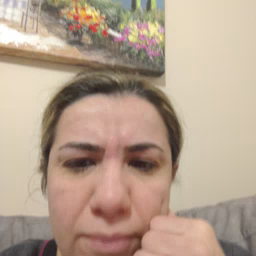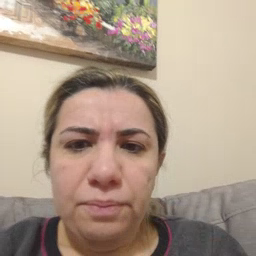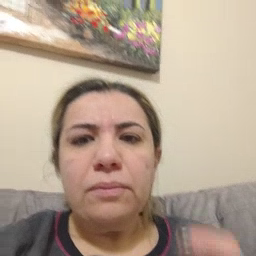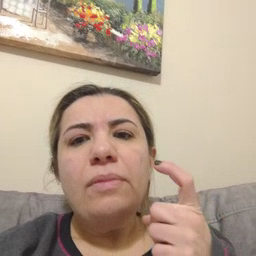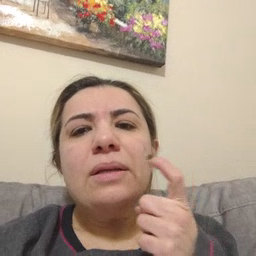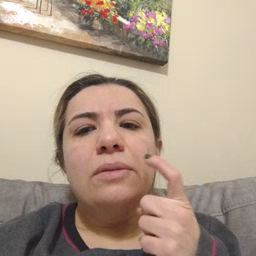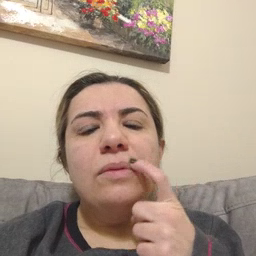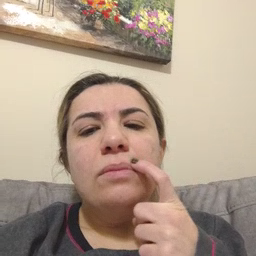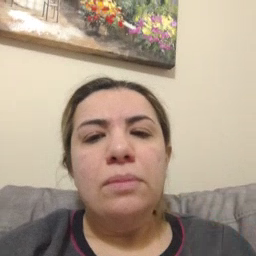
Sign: tooth